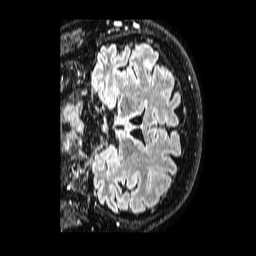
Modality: FLAIR
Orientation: coronal
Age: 59
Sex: male
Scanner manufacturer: philips
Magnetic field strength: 1.5 T
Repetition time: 4.8 s
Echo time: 0.3 s